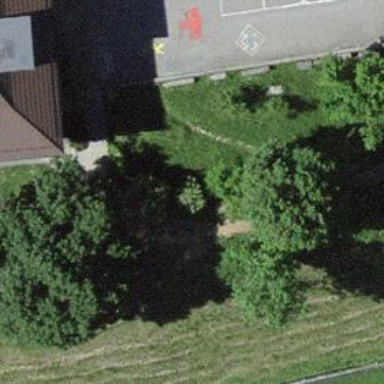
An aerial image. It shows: Path.